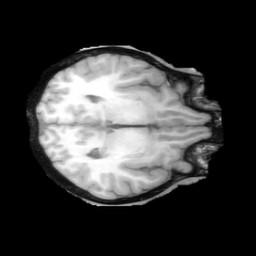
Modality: T1w
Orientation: axial
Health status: ill
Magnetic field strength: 3 T